Interaction volume radius: 5 \u00c5
Interaction volume height: 20 \u00c5
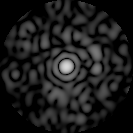
Disorder parameter: 0.8308